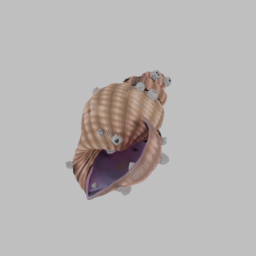
Label: animals